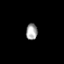
Tissue: prostate
Cell type: T cells
Senescence score: 0.3572
Nuclear area (px): 178
Mean DAPI intensity: 164.916